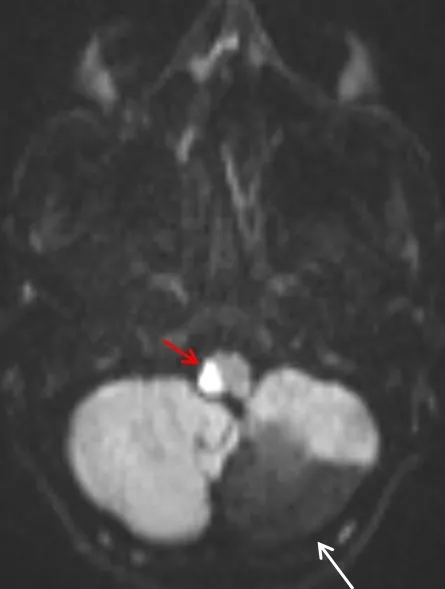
MRI imaging of the brain reveals diffusion restriction in the right medulla oblongata (red arrow) and an old infarction of the left cerebellum (white arrow).
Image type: radiology (mri)